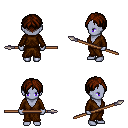
a pixel art fantasy rpg character, female body template, dark elf, purple skin, brown robe, red pants, brown parted hairstyle, spear, four views (front, back, left, right), 2x2 character sprite sheet, small pixel art, hard edges, no anti-aliasing